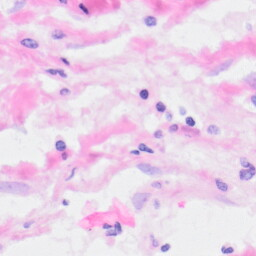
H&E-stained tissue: Kidney